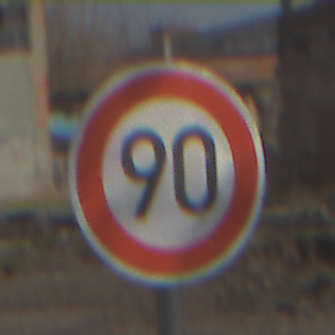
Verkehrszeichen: Geschwindigkeit90
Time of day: Midday
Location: Outdoor (Suburban)
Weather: PartlyCloudy
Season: NotSpecified
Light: Natural